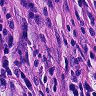
Metastatic tissue present: no